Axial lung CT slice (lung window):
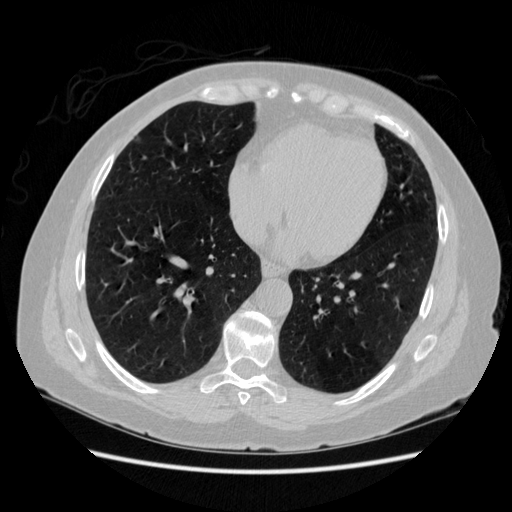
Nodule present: yes
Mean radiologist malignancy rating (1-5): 2.5